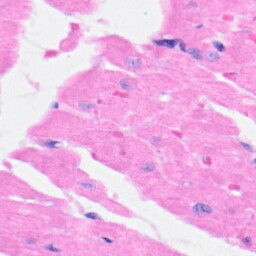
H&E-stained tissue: Heart